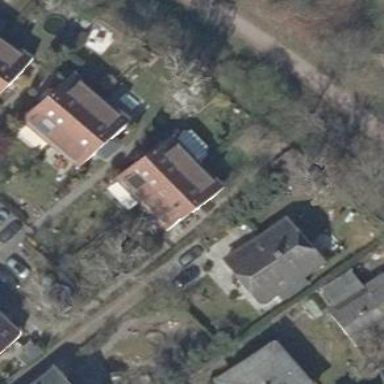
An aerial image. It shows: Detached building.